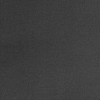
Atmospheric dust classification: not_dusty